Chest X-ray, PA view. Patient: 54 years old, sex M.
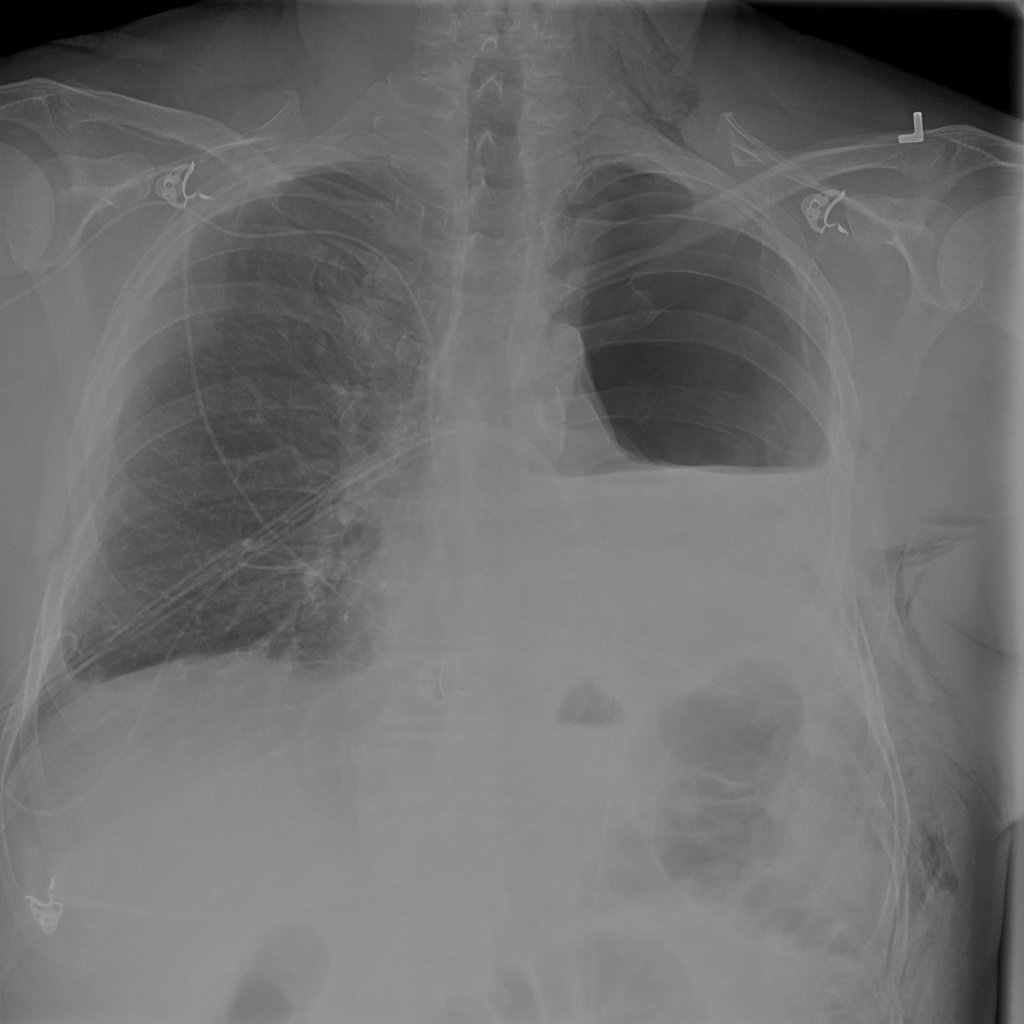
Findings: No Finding